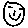
Label: smiley face